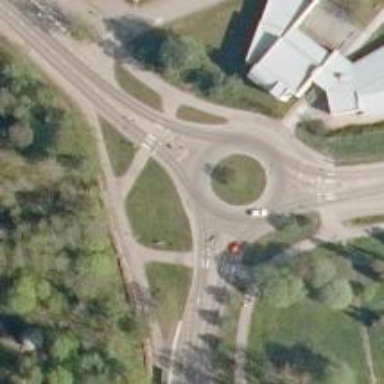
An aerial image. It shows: Secondary road with asphalt surface leading to roundabout.